Question: My method:
'''
- (UITableViewCell *)tableView:(UITableView *)tableView cellForRowAtIndexPath:(NSIndexPath *)indexPath
{
static NSString *cellIdentifier = @"Cell";
UITableViewCell *cell = [tableView dequeueReusableCellWithIdentifier:cellIdentifier];
NSInteger row = indexPath.row;
if (nil == cell) {
cell = [[UITableViewCell alloc] initWithStyle:UITableViewCellStyleValue1 reuseIdentifier:cellIdentifier];
}
// Setup row background image (a.k.a the set image)
NSString *setID = [[self.wallpaperCollectionArray objectAtIndex:row] valueForKey:@"id"];
NSString *setImageName = [@"s-" stringByAppendingString:setID];
UIImage *setImage = [UIImage imageNamed:setImageName];
cell.backgroundView = [[UIImageView alloc] initWithImage:setImage];
cell.selectedBackgroundView = [[UIImageView alloc] initWithImage:setImage];
NSString *setName = [[self.wallpaperCollectionArray objectAtIndex:row] valueForKey:@"name"];
cell.textLabel.text = [setName uppercaseString];
cell.textLabel.font = [UIFont fontWithName:@"OpenSans" size:20];
cell.textLabel.textColor = [UIColor whiteColor];
cell.textLabel.backgroundColor = [UIColor redColor]; // Not working?
cell.textLabel.textAlignment = NSTextAlignmentCenter; // Not working?
return cell;
}
'''
Nevertheless, the result is rather weird, where the 'backgroundColor' and 'textAlignment' do not get applied.

This is a programmatically created UITableView. What should I do?
the background color issue is solved. Still stumped with the centering.
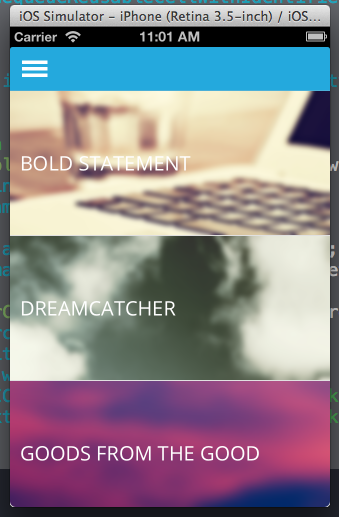
Answer: Found the solution for the centering issue by changing 'UITableViewCellStyleValue1' to 'UITableViewCellStyleDefault' in
'''
if (nil == cell) {
cell = [[UITableViewCell alloc] initWithStyle:UITableViewCellStyleValue1 reuseIdentifier:cellIdentifier];
}
'''